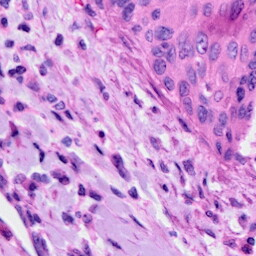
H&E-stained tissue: Cervix